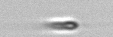
Label: flagellate_morphotype3